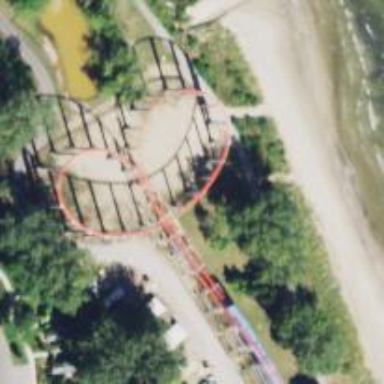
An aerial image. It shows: Thrilling roller coaster attraction.